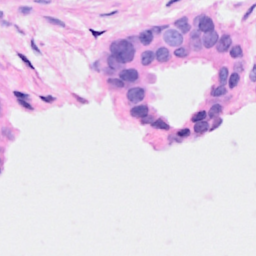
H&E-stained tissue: Breast